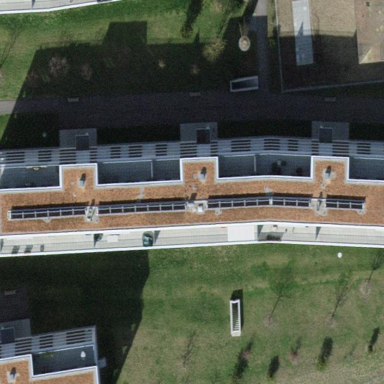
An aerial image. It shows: Apartment building with flat gray roof. The building itself is brown in color.